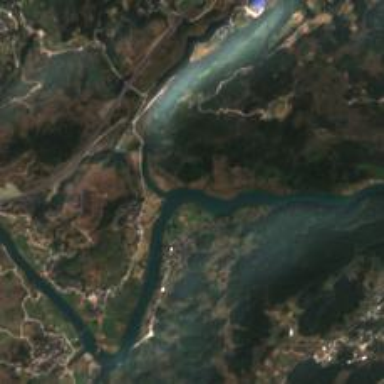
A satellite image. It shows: Beautiful river scene.